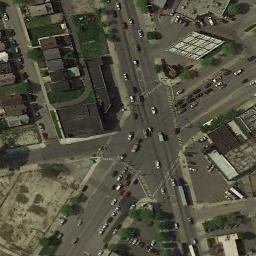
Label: intersection